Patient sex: M
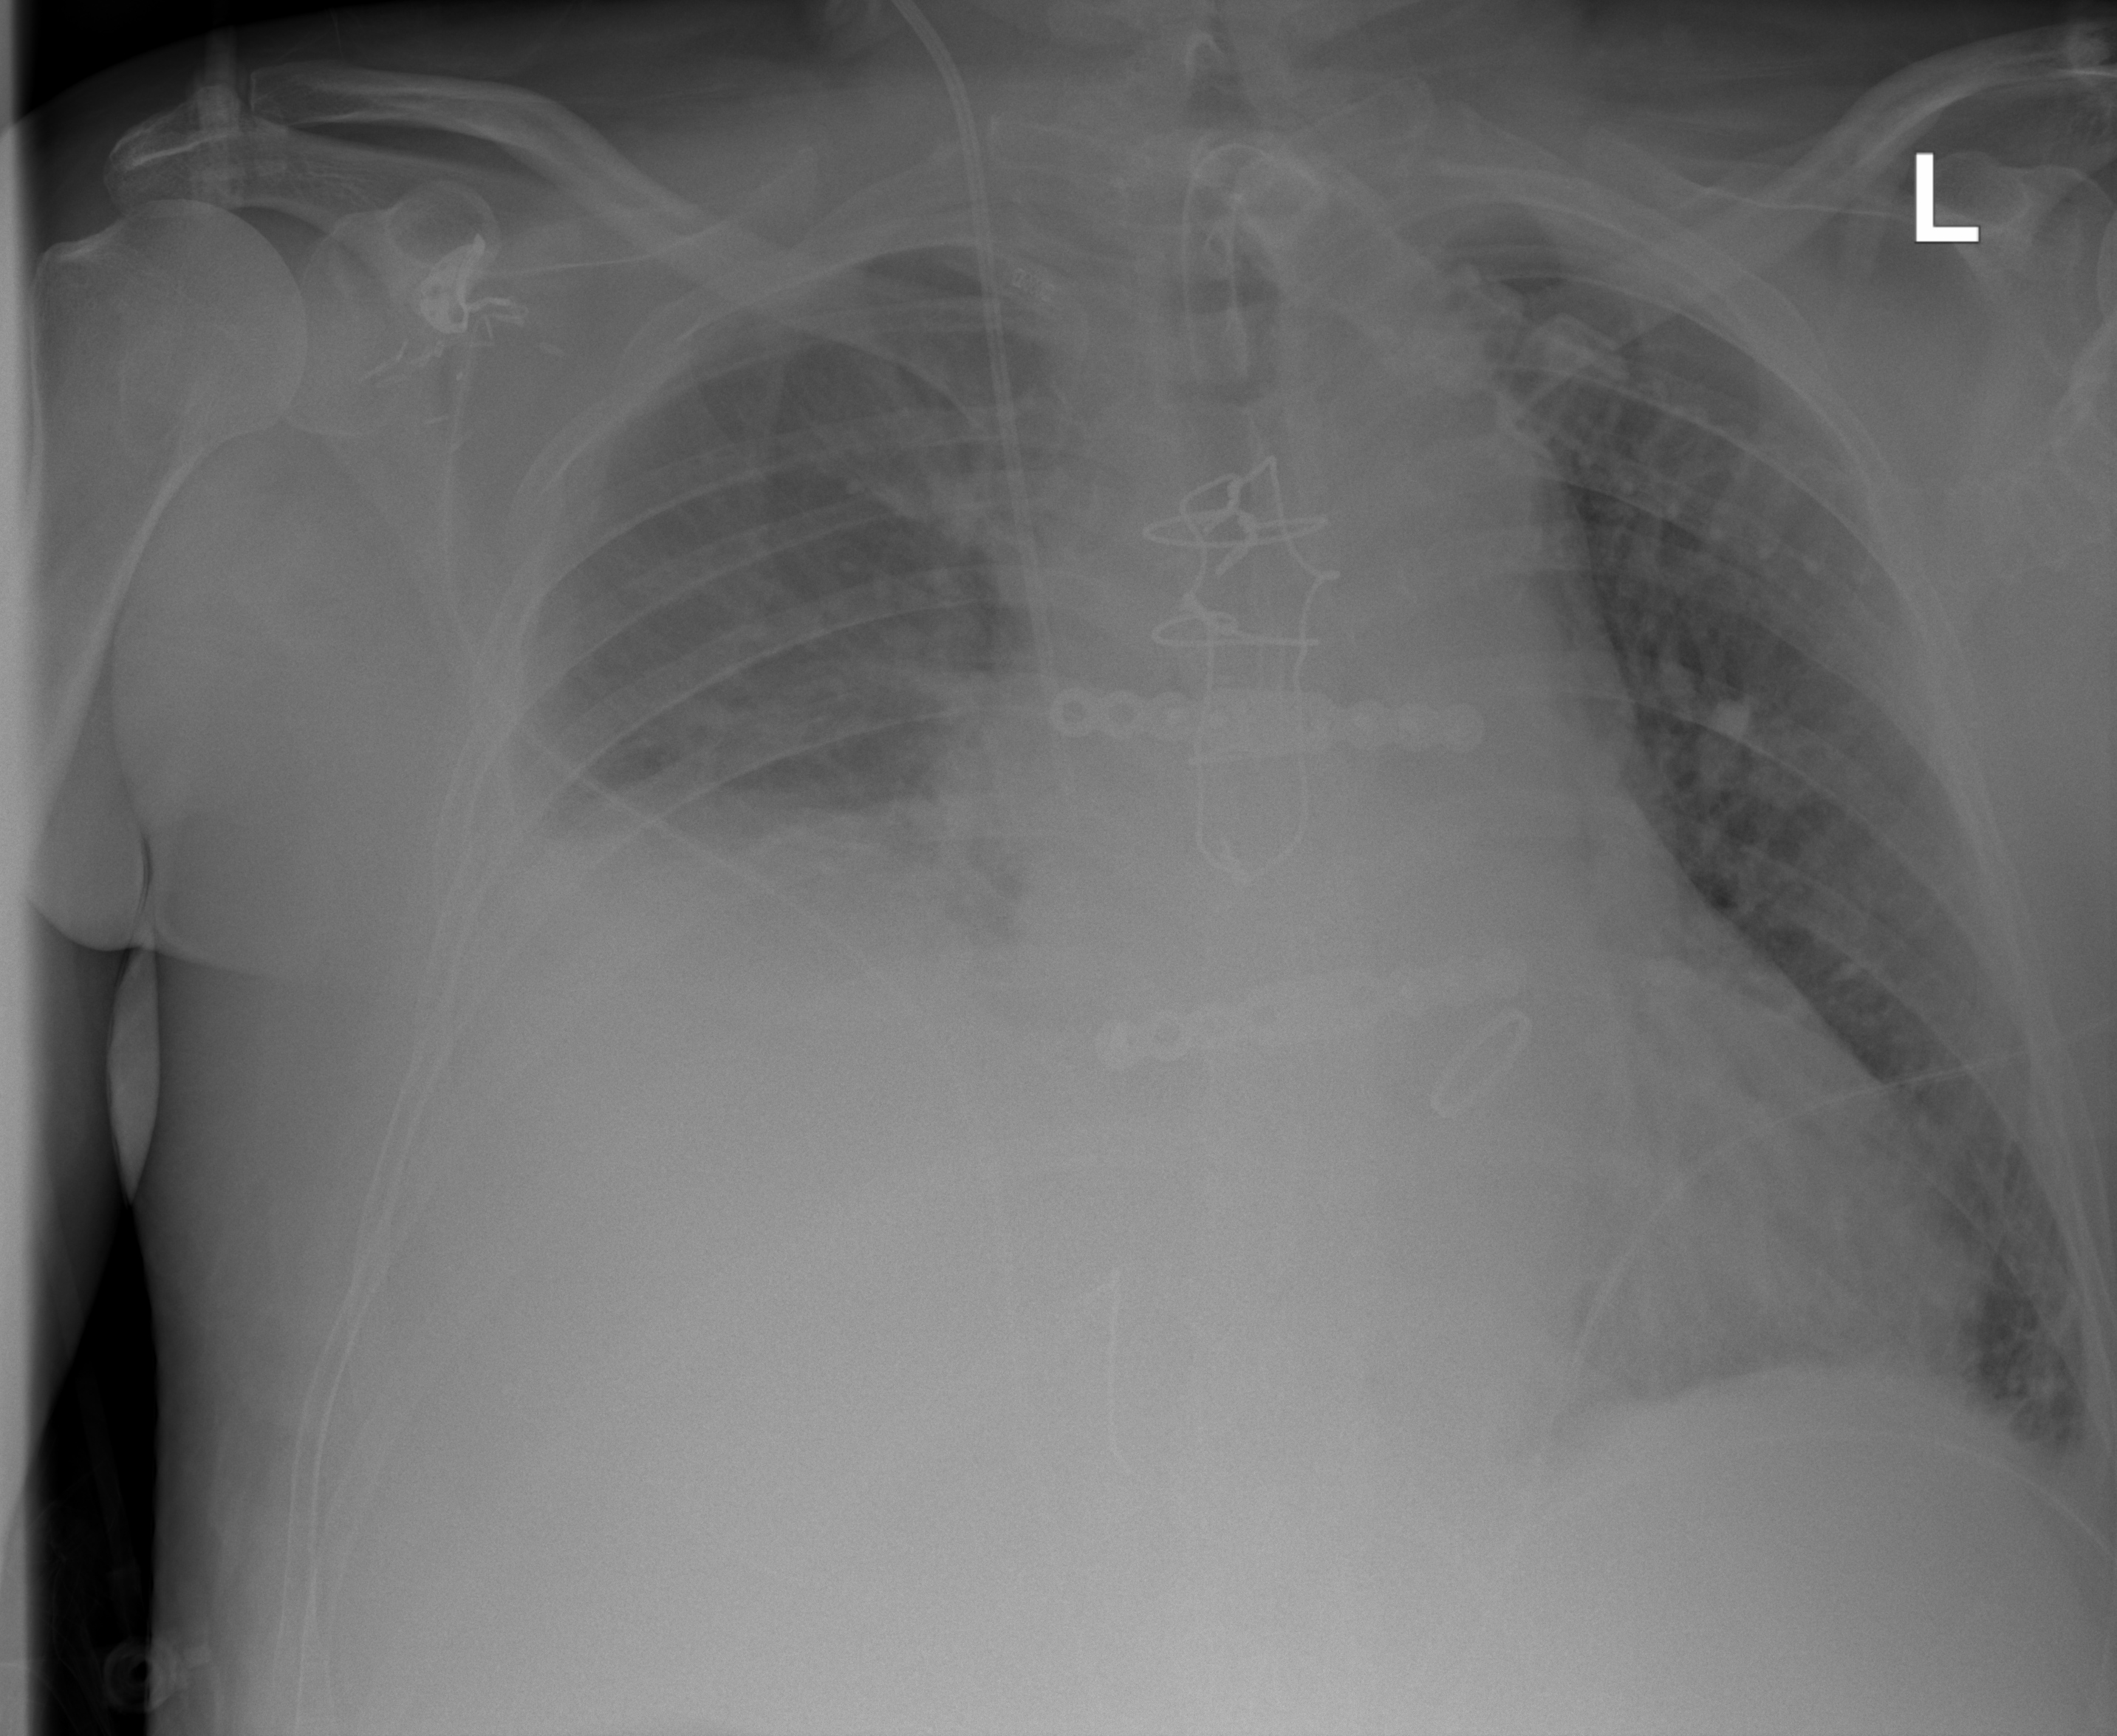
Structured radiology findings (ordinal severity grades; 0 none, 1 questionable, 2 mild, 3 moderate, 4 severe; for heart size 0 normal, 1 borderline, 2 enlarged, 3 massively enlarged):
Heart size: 2
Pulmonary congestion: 2
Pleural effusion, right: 3
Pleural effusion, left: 0
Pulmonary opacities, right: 2
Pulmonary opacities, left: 3
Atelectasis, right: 2
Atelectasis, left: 3